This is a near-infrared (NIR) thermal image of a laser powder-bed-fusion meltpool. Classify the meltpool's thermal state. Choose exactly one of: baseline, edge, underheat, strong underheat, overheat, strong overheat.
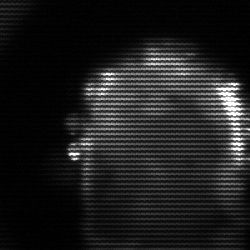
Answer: baseline